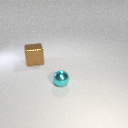
large brown metal cube behind small cyan metal sphere